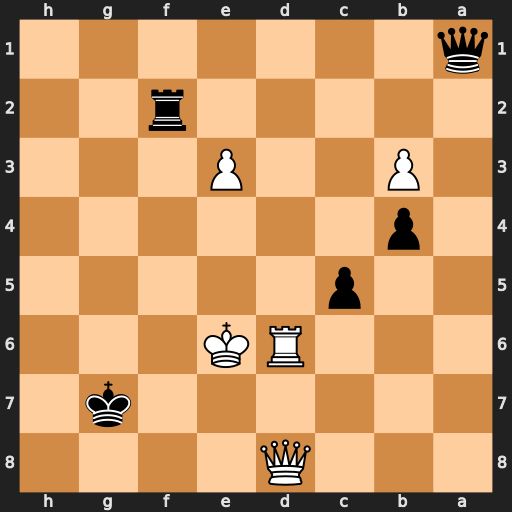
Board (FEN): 3Q4/6k1/3RK3/2p5/1p6/1P2P3/5r2/q7
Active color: b
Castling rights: -
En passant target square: -
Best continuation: Qf6+ Qxf6+ Rxf6+ Kd5 Rxd6+